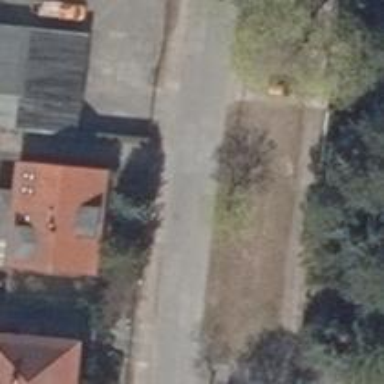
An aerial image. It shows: Driveway.